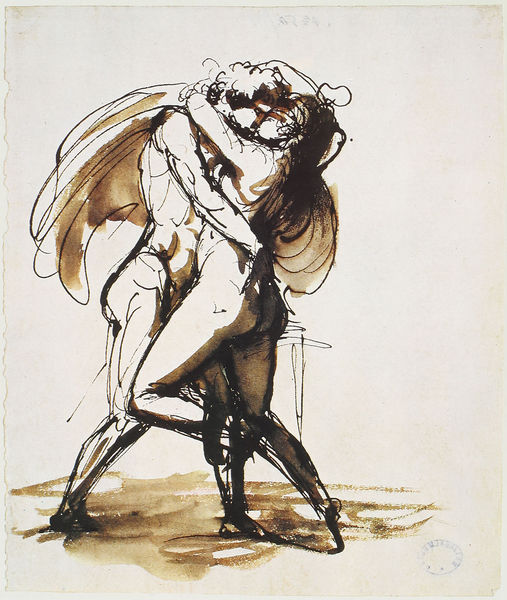
Titel: Achill mit tröstender Jungfrau
Künstler: Johan Tobias Sergel
Institution: Stockholm, Nationalmuseum
Schlagwörter: akt, feder, haut, mann, nackt, aquarell, braun, frau, skizze, zeichnung, tuch, haare, paar, locken, beine, schwung, kuss, liebe, papier, umarmung, lasziv, erotik, nacktheit, tusche, sex, schwarzweiß, malerisch, innig, liebende, ackt, lavieren, umschlungen, liebesakt, rasch, po, #nacht